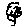
Label: flower